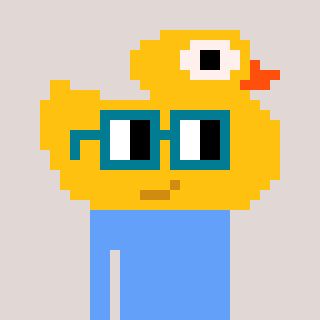
a pixel art character with square dark green glasses, a ducky-shaped head and a blue-colored body on a warm background